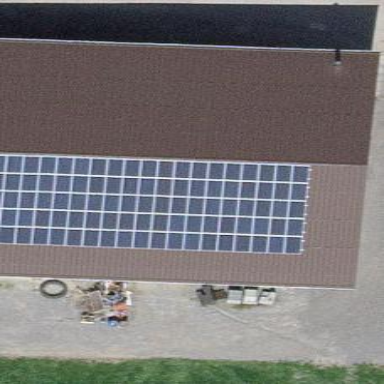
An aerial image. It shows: Solar power generator using photovoltaic panels.